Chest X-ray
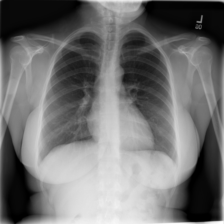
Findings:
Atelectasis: negative
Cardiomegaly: negative
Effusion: negative
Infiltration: negative
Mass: negative
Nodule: negative
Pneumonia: negative
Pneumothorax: negative
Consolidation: negative
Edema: negative
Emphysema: negative
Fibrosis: negative
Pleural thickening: negative
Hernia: negative